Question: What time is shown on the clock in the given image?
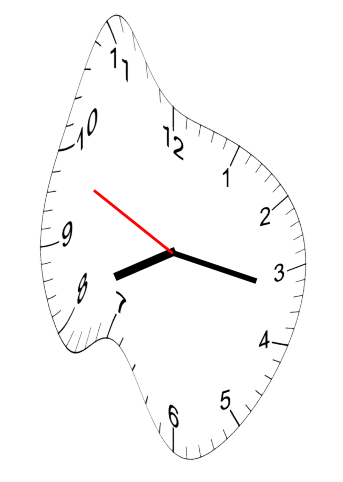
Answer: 08:16:49